Interaction volume radius: 5 \u00c5
Interaction volume height: 20 \u00c5
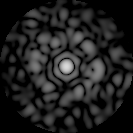
Disorder parameter: 0.7952